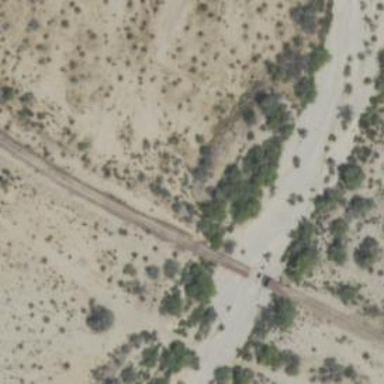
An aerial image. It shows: Deserted railway with bridge in ruins.